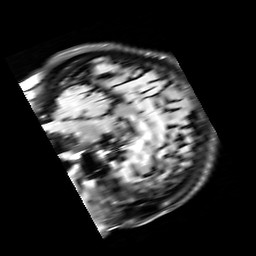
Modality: FLAIR
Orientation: sagittal
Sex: female
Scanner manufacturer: siemens
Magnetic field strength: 3 T
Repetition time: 10 s
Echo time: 0.09 s